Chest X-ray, AP view. Patient: 48 years old, sex F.
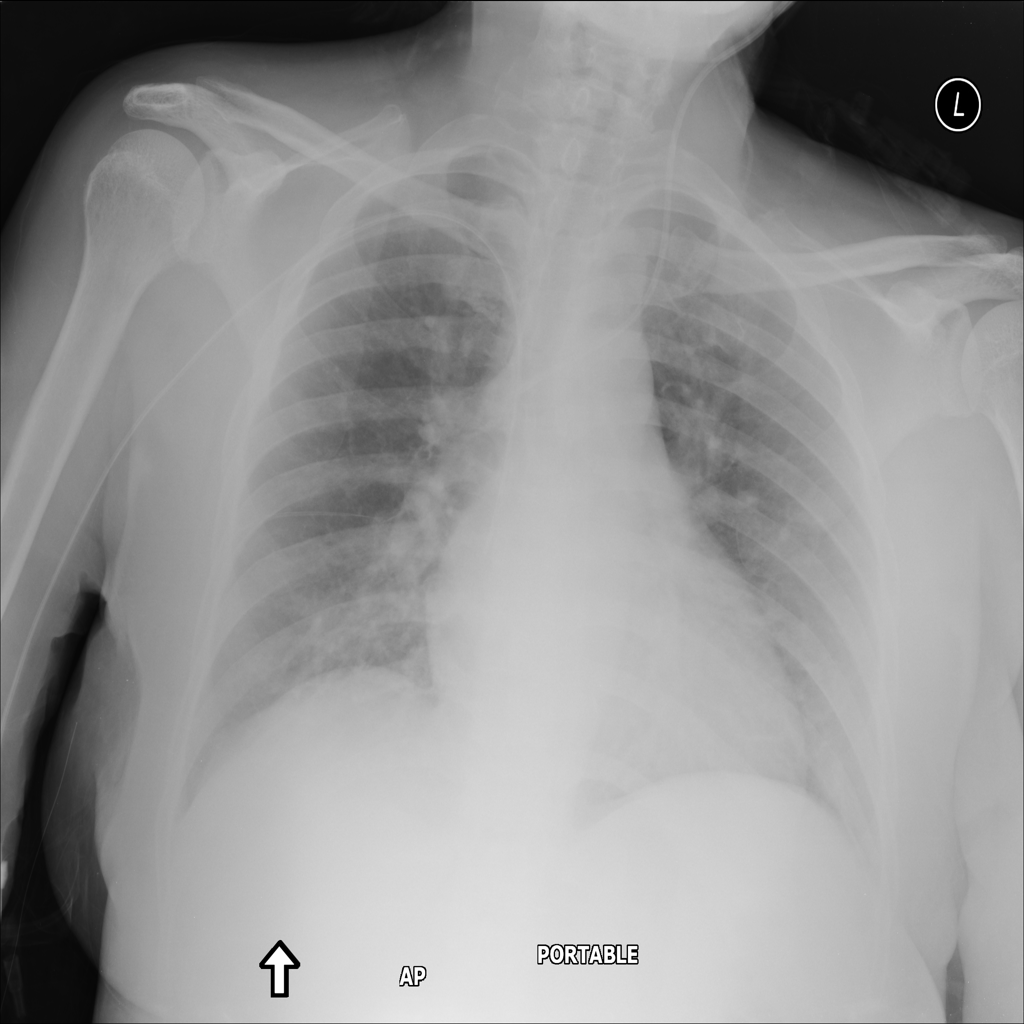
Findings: No Finding